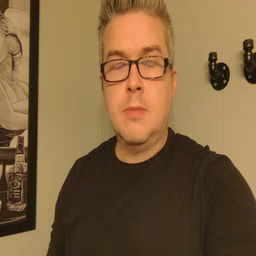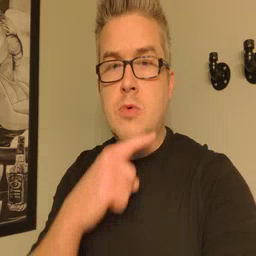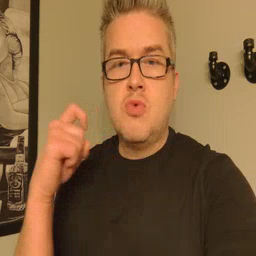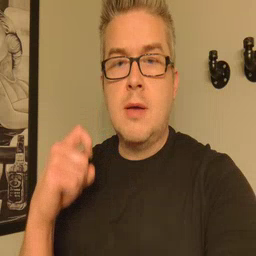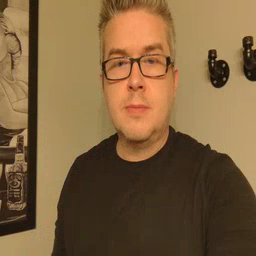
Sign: dry